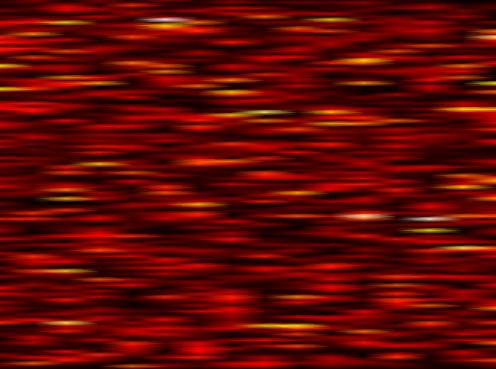
Label: FBMC